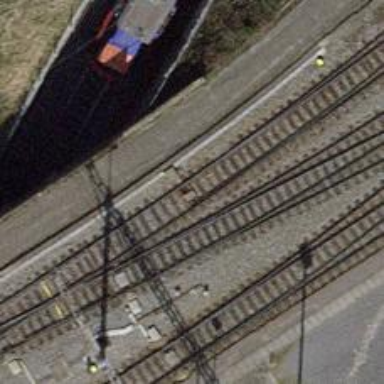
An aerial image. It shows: Railway track with electrified contact lines. This is siding track.